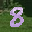
Label: 8